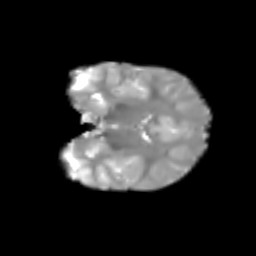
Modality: T2w
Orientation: coronal
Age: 6
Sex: female
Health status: healthy